Field crop: maize
Growth stage: 1
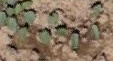
Species: convolvulus